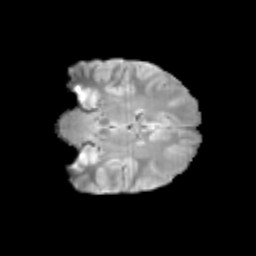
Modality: T2w
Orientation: coronal
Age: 13
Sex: female
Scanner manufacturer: siemens
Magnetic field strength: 3 T
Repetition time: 3.8 s
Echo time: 0.07 s